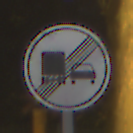
Verkehrszeichen: EndeUeberholverbotKraftfahrzeuge
Umgebung: Outdoor, Urban
Tageszeit: Night
Wetter: Clear
Licht: Artificial
Jahreszeit: NotSpecified
Kontrast: HighContrast